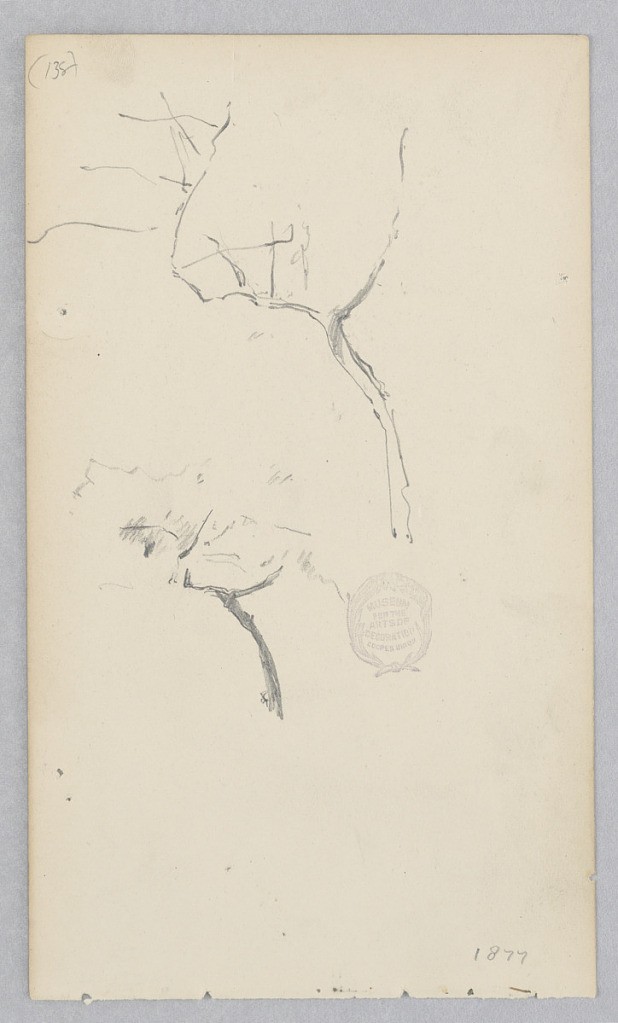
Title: Tree
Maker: Robert Frederick Blum, American, 1857–1903
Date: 1877
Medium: Graphite on wove paper
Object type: Drawing
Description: Two sketches of a tree without leaves.